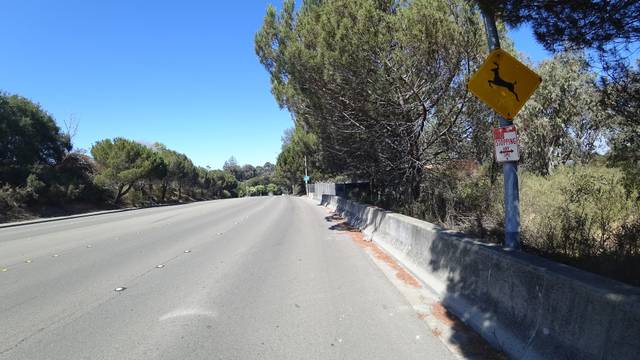
Region: United States
Coordinates: 37.66, -122.061